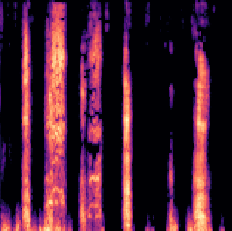
Sound class: Pig